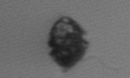
Label: Kryptoperidinium_triquetrum